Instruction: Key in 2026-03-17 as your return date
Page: home
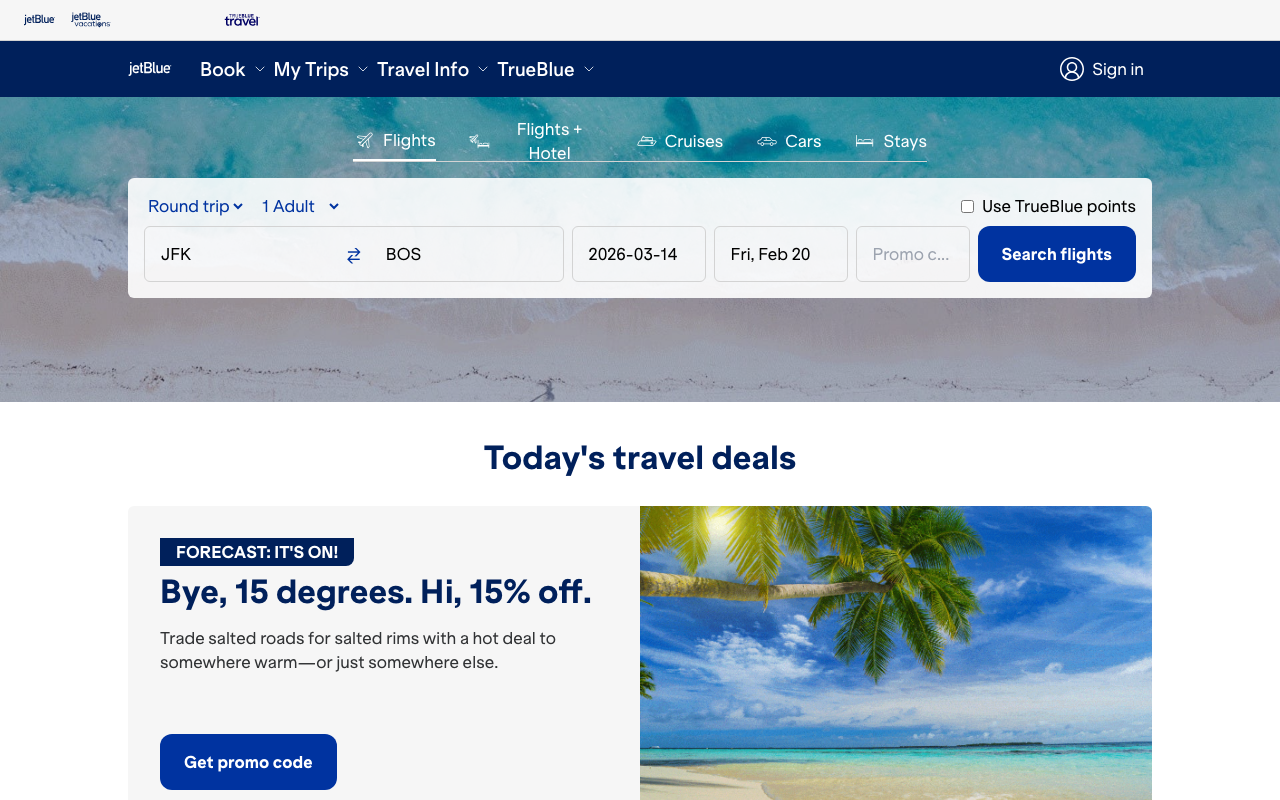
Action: type